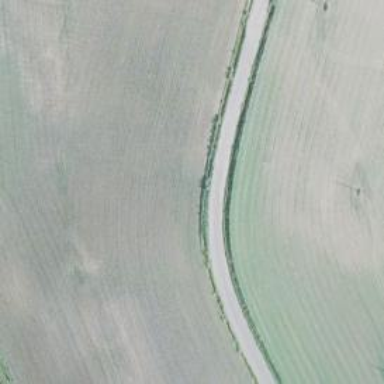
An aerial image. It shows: Unclassified road.